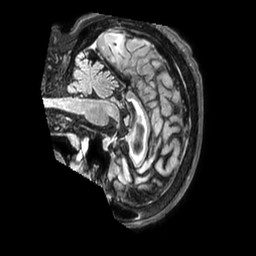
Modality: FLAIR
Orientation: sagittal
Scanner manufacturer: philips
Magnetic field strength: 3 T
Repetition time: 4.8 s
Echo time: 0.34 s